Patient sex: F
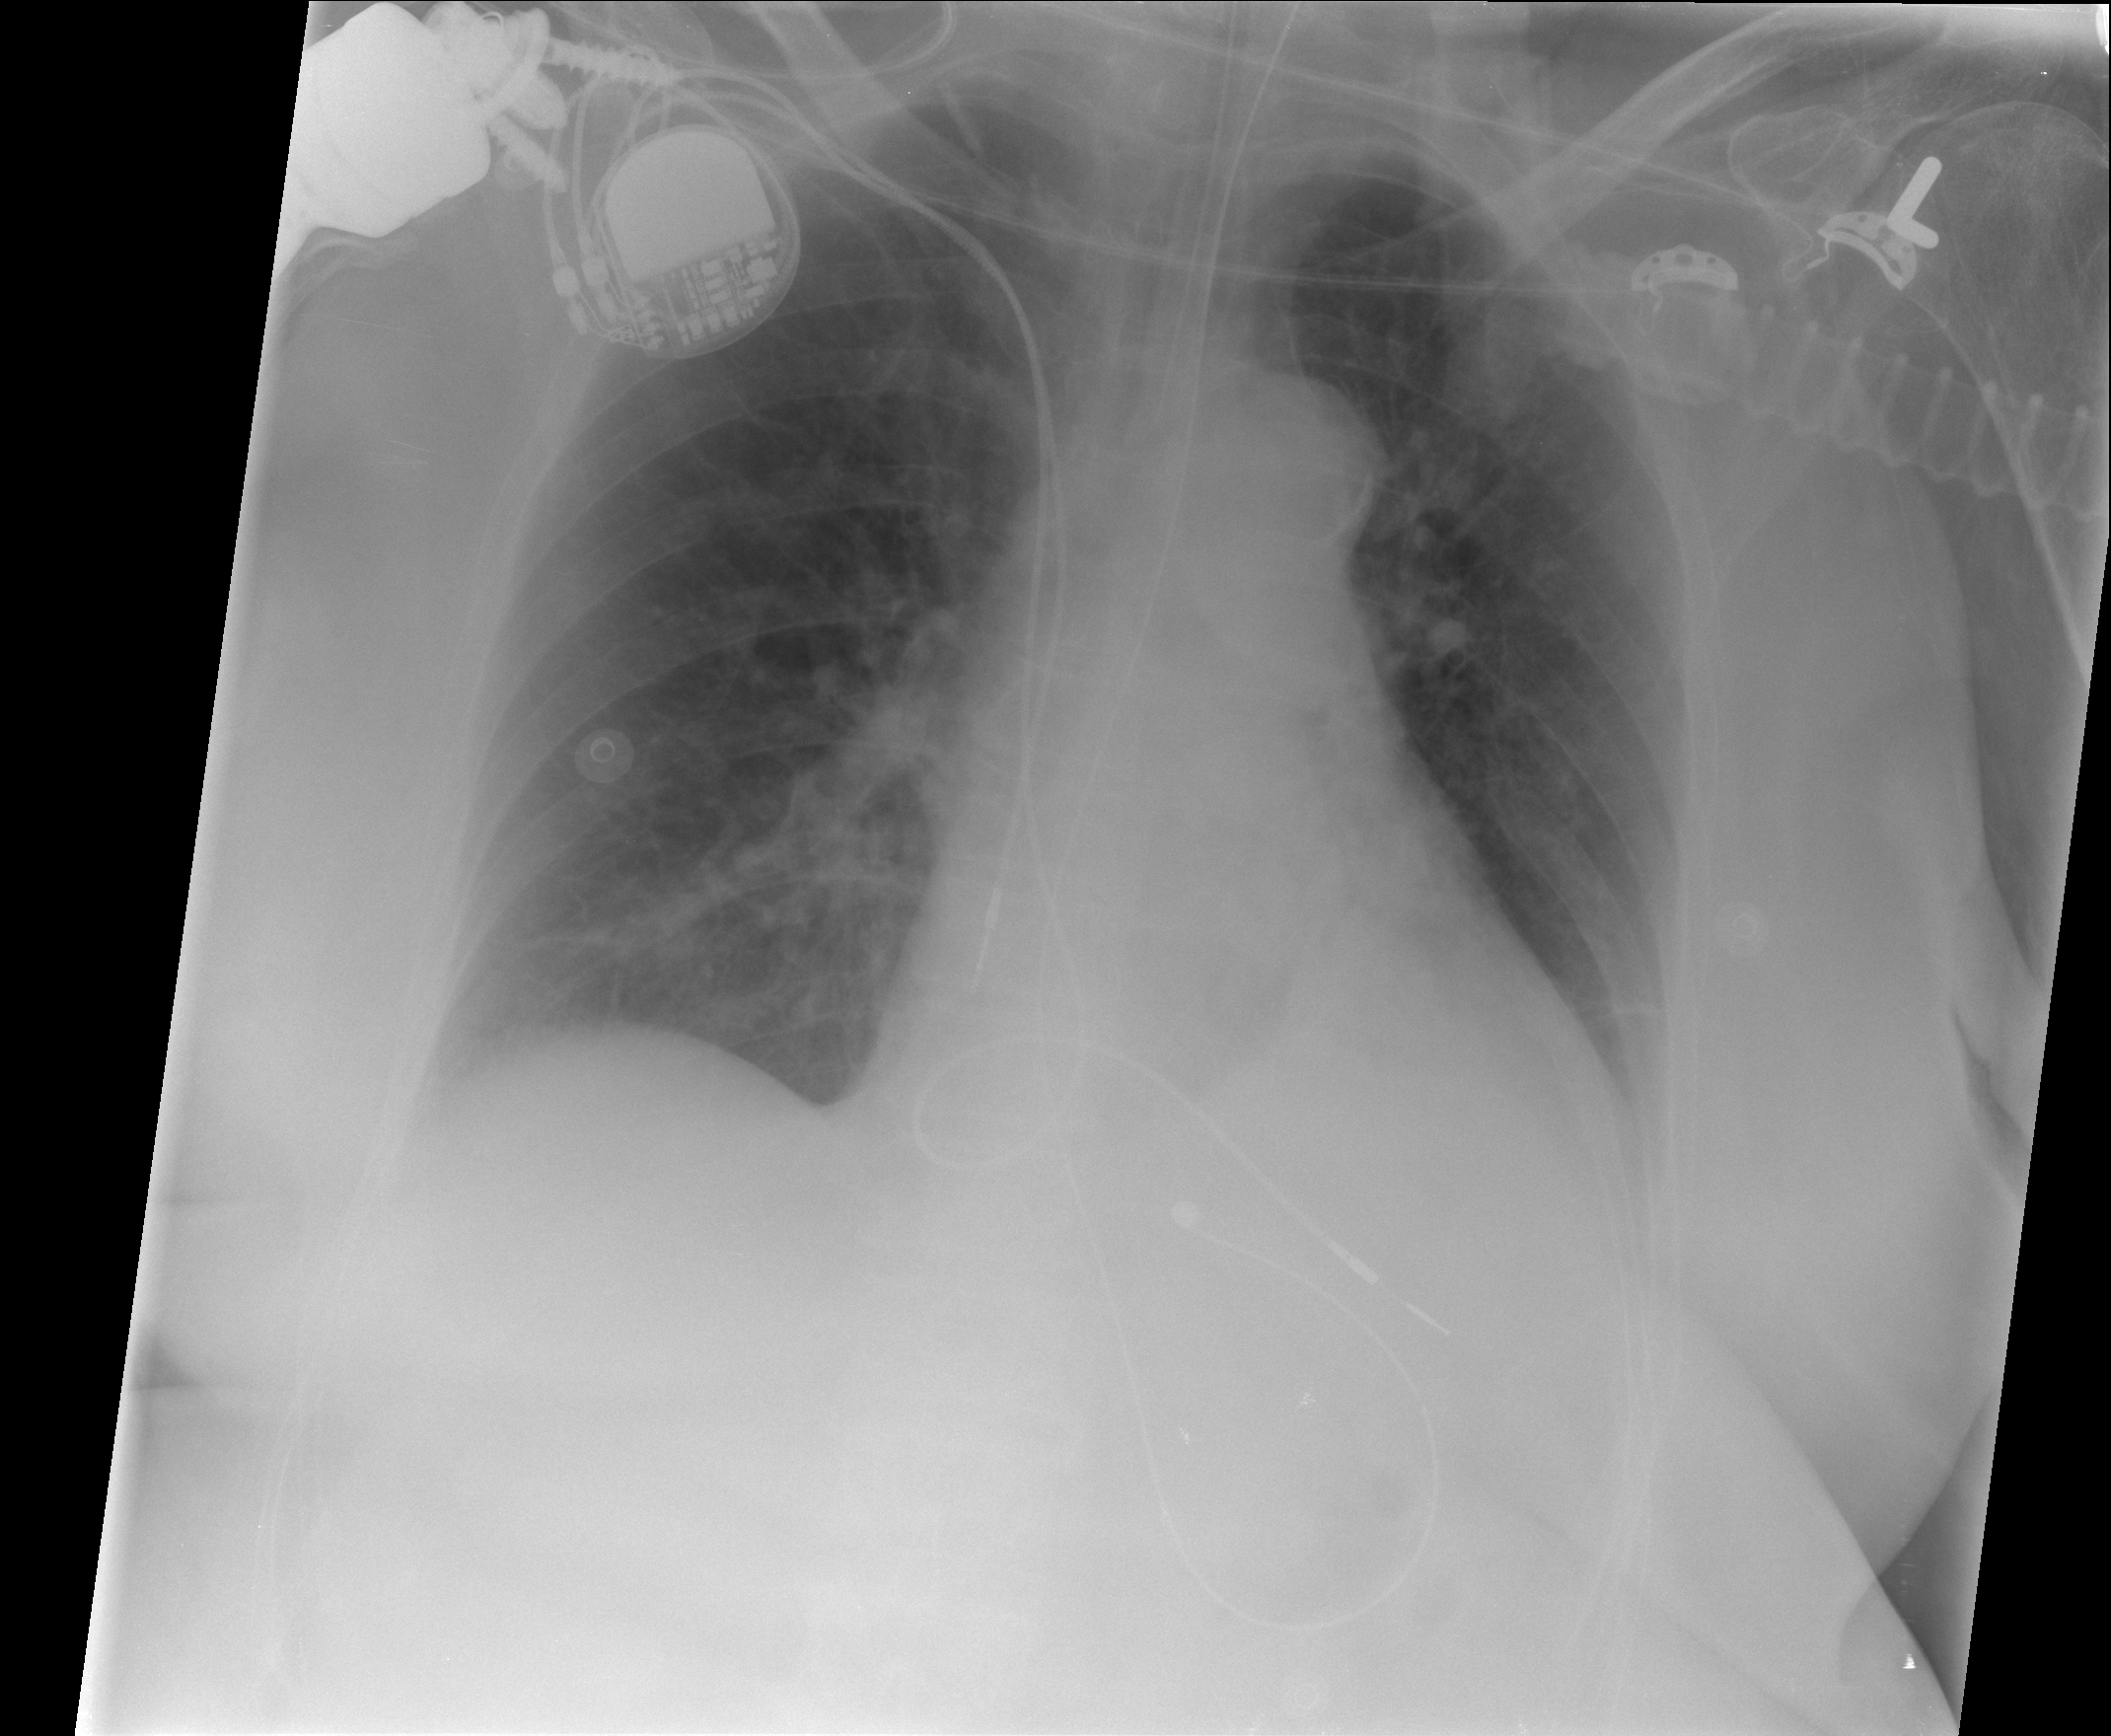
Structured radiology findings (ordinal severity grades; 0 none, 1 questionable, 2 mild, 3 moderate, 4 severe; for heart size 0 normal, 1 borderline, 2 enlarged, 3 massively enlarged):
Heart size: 2
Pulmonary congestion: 2
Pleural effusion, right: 0
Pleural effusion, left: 0
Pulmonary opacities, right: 2
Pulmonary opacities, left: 0
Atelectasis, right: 2
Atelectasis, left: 1